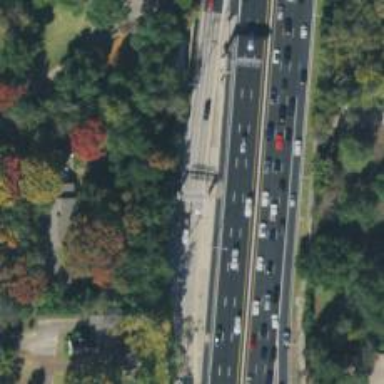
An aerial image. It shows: Toll gantry on the road.